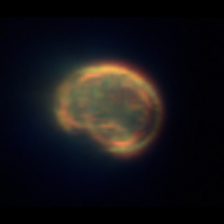
Taxon: Akashiwo
Group: Dinoflagellates